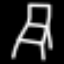
Label: chair